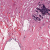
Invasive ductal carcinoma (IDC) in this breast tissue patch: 0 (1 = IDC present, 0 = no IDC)